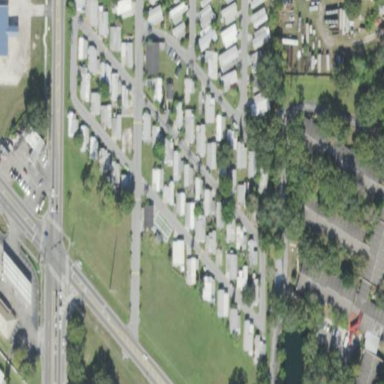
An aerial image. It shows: Residential area designated as trailer park.